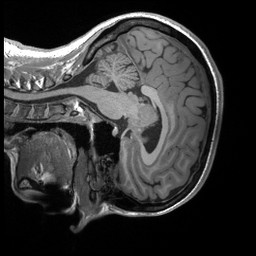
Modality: T1w
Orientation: sagittal
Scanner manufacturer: siemens
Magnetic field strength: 3 T
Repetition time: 2.4 s
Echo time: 0.00224 s